Question: I want to know how to use a Layout Manager (FlowLayout), but not in the full window, only in a part of my window.
Look at the image

This part is on the blue line.
Only these labels must be under the effect of FlowLayout. The rest of the components are manually setted by me.
Can you help me?
PS.: Sorry for some grammar mistakes, I don't speak English very well.
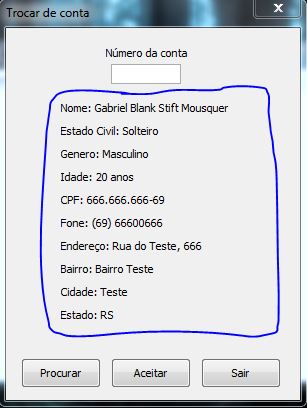
Answer: You would need to make multiple panels and add those panels to different parts of the JFrame (for ex. the top part would be add(panel1, BorderLayout.NORTH), the middle add(panel2, BorderLayout.CENTER) etc.)
Then you would just set the layout manager for panel2 (or whatever you name the middle panel) to have a flow layout and only add the components you want in the middle to that panel.